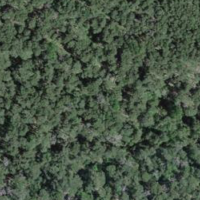
EUNIS habitat code: 43
Species observed at this site:
Emberiza cia